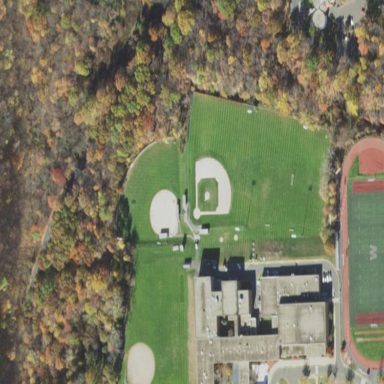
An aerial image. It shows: School.